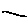
Label: line